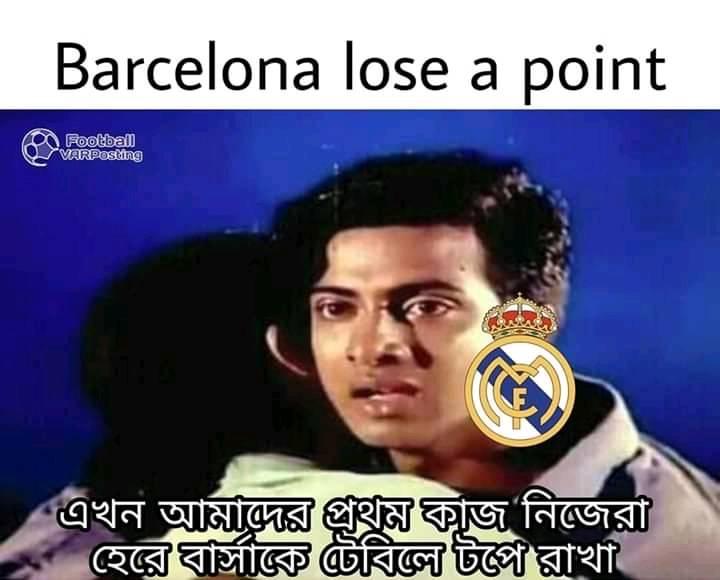
Caption: Barcelona lose a point  এখন আমাদের প্রথম কাজ নিজেরা হেরে বার্সাকে টেবিলে টপে রাখা
Label: non-hate